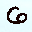
Label: 6